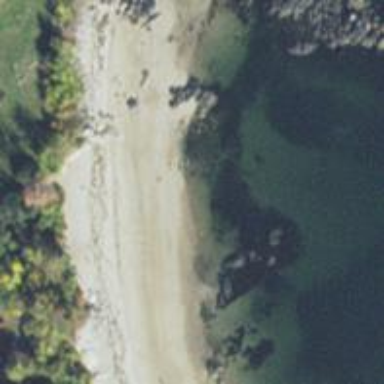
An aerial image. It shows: Sandy beach.